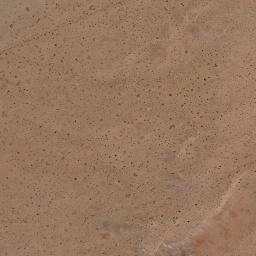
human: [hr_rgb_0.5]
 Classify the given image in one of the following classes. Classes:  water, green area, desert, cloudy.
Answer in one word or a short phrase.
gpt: desert